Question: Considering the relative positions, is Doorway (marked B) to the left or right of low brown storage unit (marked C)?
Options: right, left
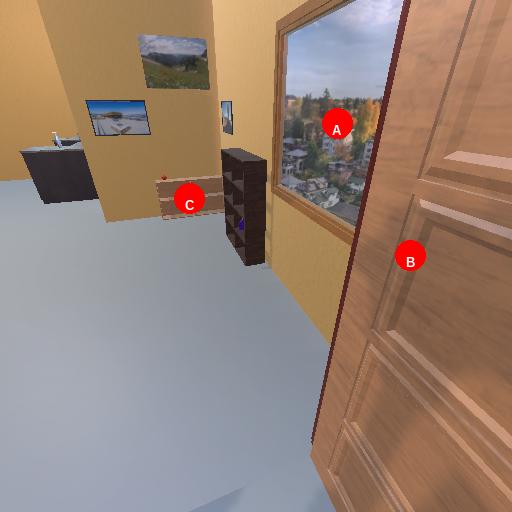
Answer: right